Aerial crown-view tile of a tropical tree (Barro Colorado Island, Panama), acquired 20241112:
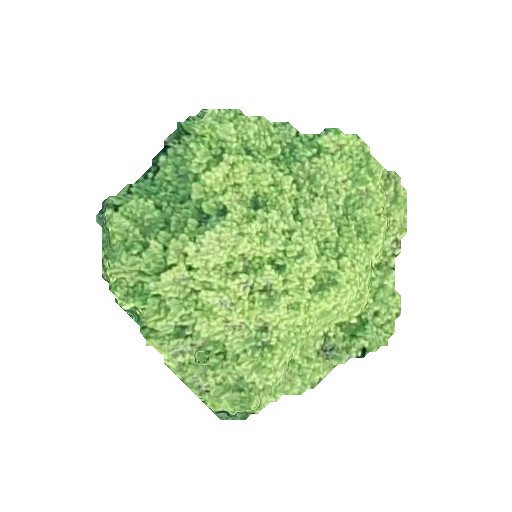
Species: Virola surinamensis
GBIF accepted scientific name: Virola surinamensis
Crown area: 106.185 m²